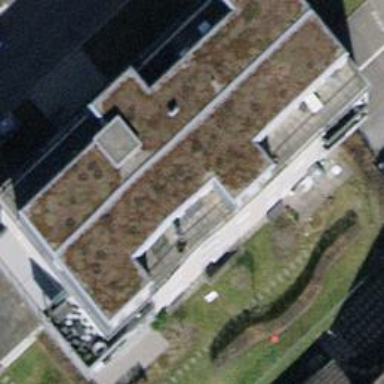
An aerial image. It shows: Building with tiled roof.